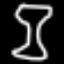
Label: hourglass